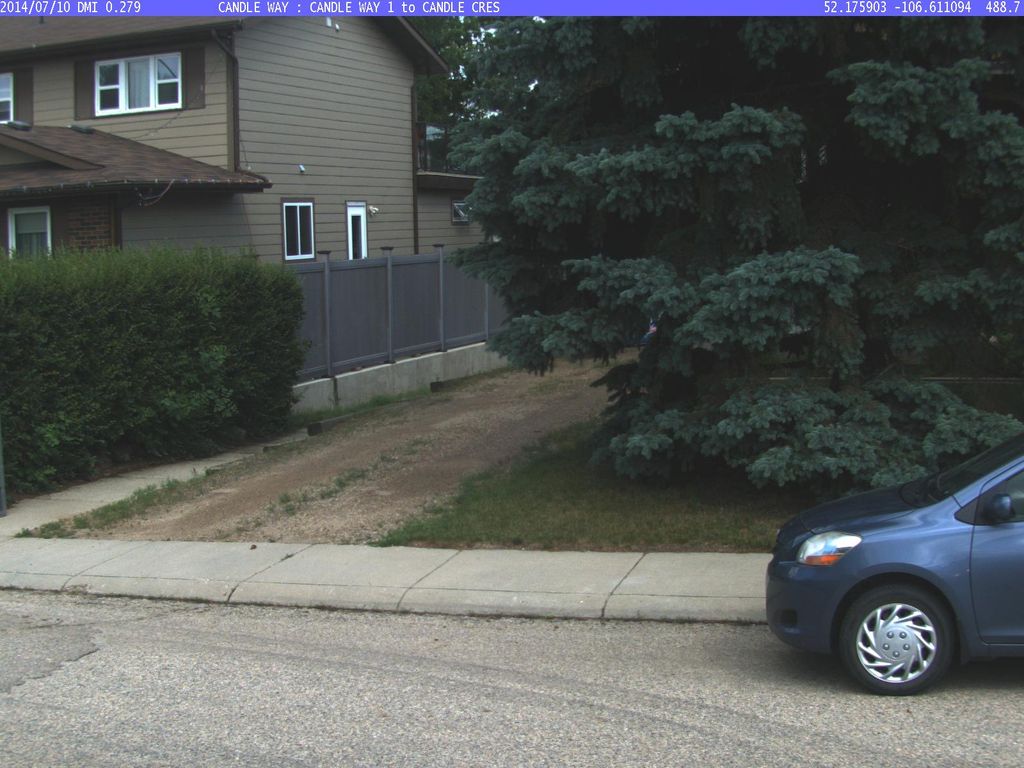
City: saskatoon